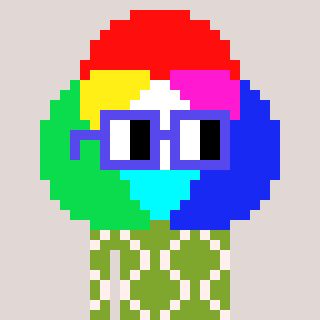
a pixel art character with square blue glasses, a color circle-shaped head and a slimegreen-colored body on a warm background